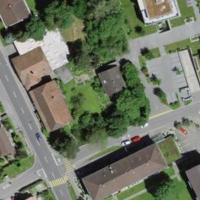
EUNIS habitat code: 54
Species observed at this site:
Taxus baccata